Question: Hello I was recently browsing around some demo for websites for client. And saw a really cool thing I liked. So I try to inspect in the browser to see if I replicate the effect on my own. And I have no idea how they did it.
here is the link to the demo
<URL>
And here is a n image to show what I'm talking about.
They have these squares with an overflow at the bottom looking like multiple elements.
I was able to grab the HTML/CSS and replicate the just one box without the overflow. But I can't figure out how to make it look like stacked boxes, nor can I find where the code is.
I tried to replicate using JSFidle as you can see here
HTML
'''
<div class="span2"><div class="service-box boxed green"><a href="coding/mauris-posuere/"><figure class="icon"><i class="icon-file-alt"></i></figure><div class="service-box_body"><h2 class="title">Accounting valuations</h2></div></a></div> </div>
.service-box.boxed {
border-radius: 0px;
box-shadow: none;
padding: 25px 15px;
margin-bottom: 30px;
text-align: center;
position: relative;
background: none repeat scroll 0% 0% #F1F6F9;
overflow: visible;
border: 1px solid #C5D0D2;
}
'''
<URL>

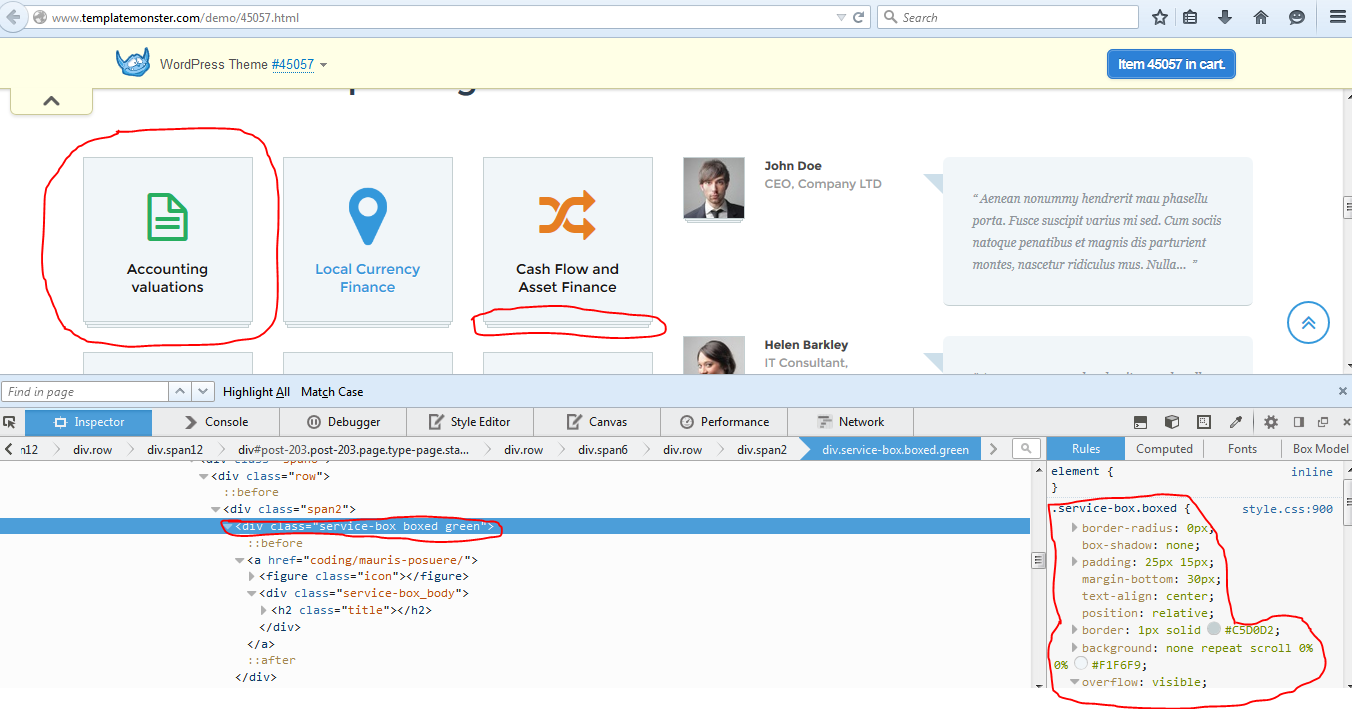
Answer: You're pretty close but missing the <URL> pseudo elements:
'''
.service-box.boxed:before, .service-box.boxed:after {
content: "";
display: block;
position: absolute;
left: 1px;
right: 1px;
bottom: -4px;
height: 2px;
background: #f1f6f9;
border: 1px solid #c5d0d2;
border-top: none;
}
.service-box.boxed:before, .service-box.boxed:after {
content: "";
display: block;
position: absolute;
left: 1px;
right: 1px;
bottom: -4px;
height: 2px;
background: #f1f6f9;
border: 1px solid #c5d0d2;
border-top: none;
}
.service-box.boxed:after {
left: 3px;
right: 3px;
bottom: -7px;
}
'''
Here's an updated fiddle: <URL>